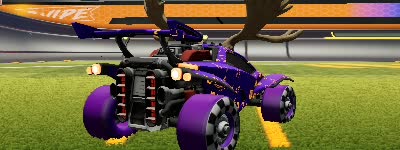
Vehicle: octane